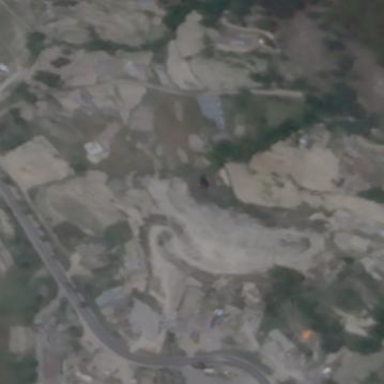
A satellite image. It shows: Quarry area.